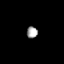
Tissue: prostate
Cell type: B cells
Senescence score: 0.7164
Nuclear area (px): 123
Mean DAPI intensity: 166.033